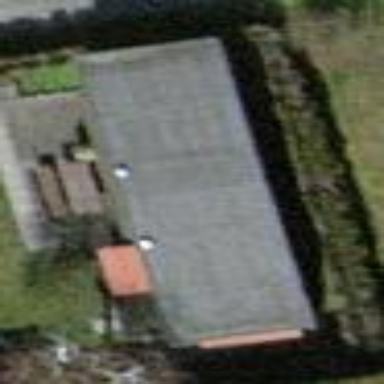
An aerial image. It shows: Static caravan building.